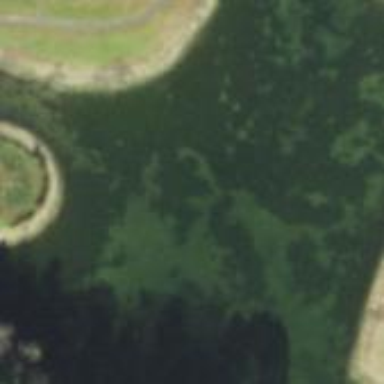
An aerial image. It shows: Water hazard on golf course. The hazard is natural water feature.